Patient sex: M
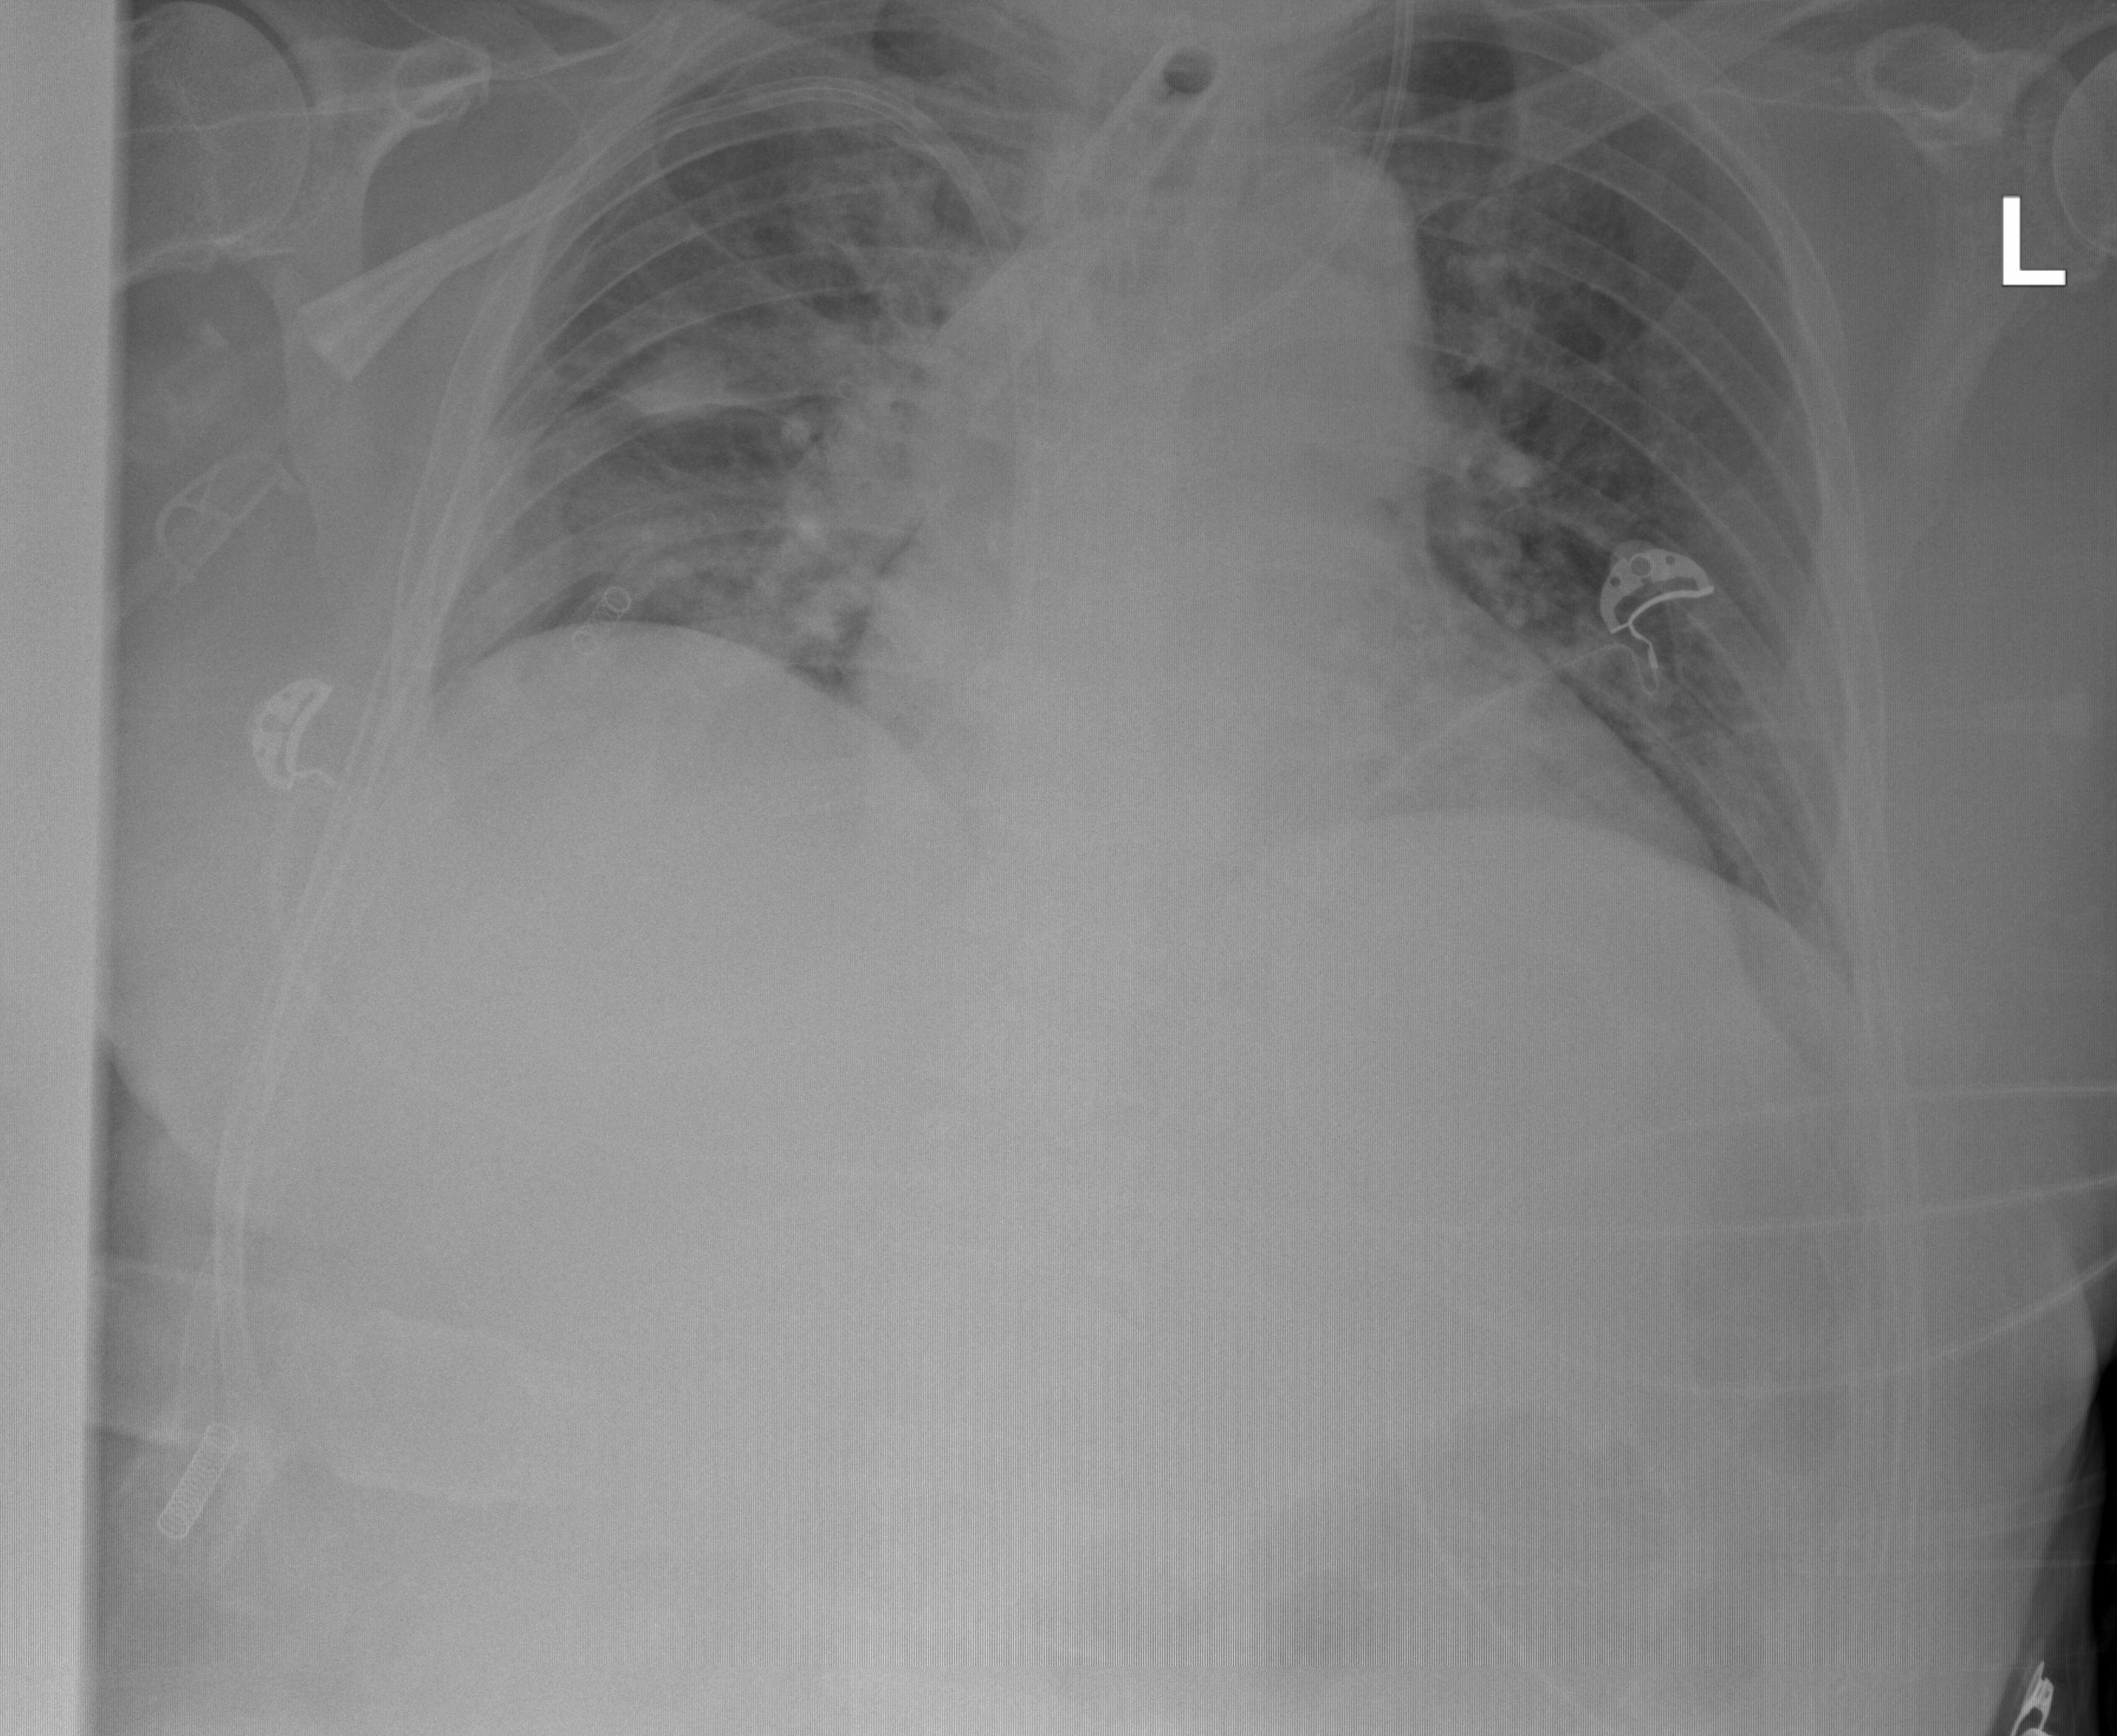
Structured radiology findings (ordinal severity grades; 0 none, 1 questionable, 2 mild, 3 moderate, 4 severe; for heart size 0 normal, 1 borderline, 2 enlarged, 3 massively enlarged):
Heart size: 1
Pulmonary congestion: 2
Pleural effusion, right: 2
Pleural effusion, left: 0
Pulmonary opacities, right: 3
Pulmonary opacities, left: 2
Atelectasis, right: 2
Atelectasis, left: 2